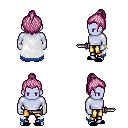
a pixel art fantasy rpg character, male body template, dark elf, purple skin, white trimmed cape, gold greaves, pink short topknot hairstyle, bracelets, black slippers, dagger, four views (front, back, left, right), 2x2 character sprite sheet, small pixel art, hard edges, no anti-aliasing